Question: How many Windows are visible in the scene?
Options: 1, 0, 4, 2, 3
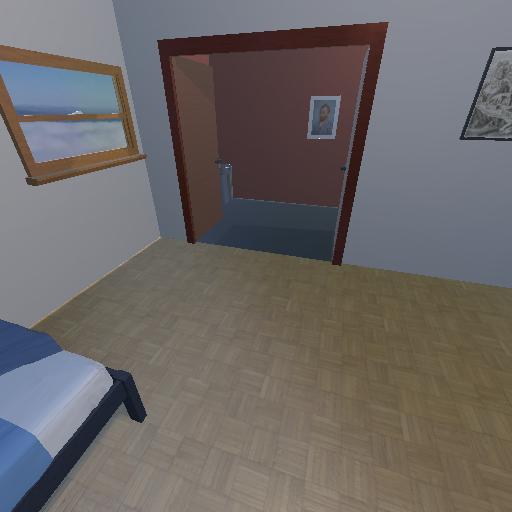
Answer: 1